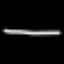
Label: line